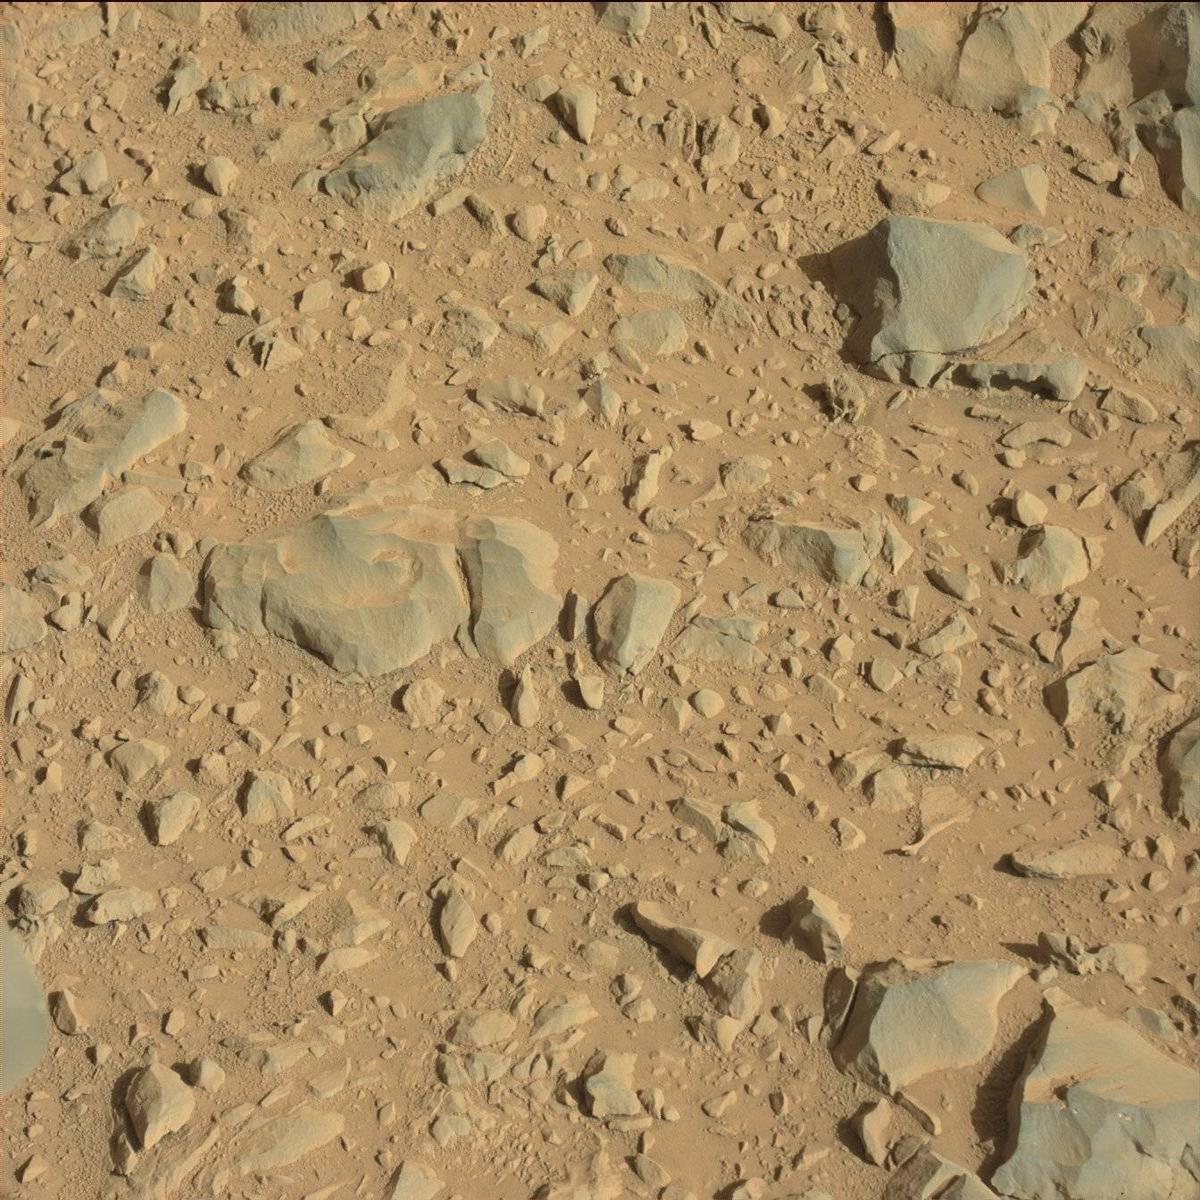
Terrain classes present: Bedrock, Rock, Rover, Sand / Soil